Question: I attached a sample screen shot taken from the Skype app. How can I replicate the pop-up menu?

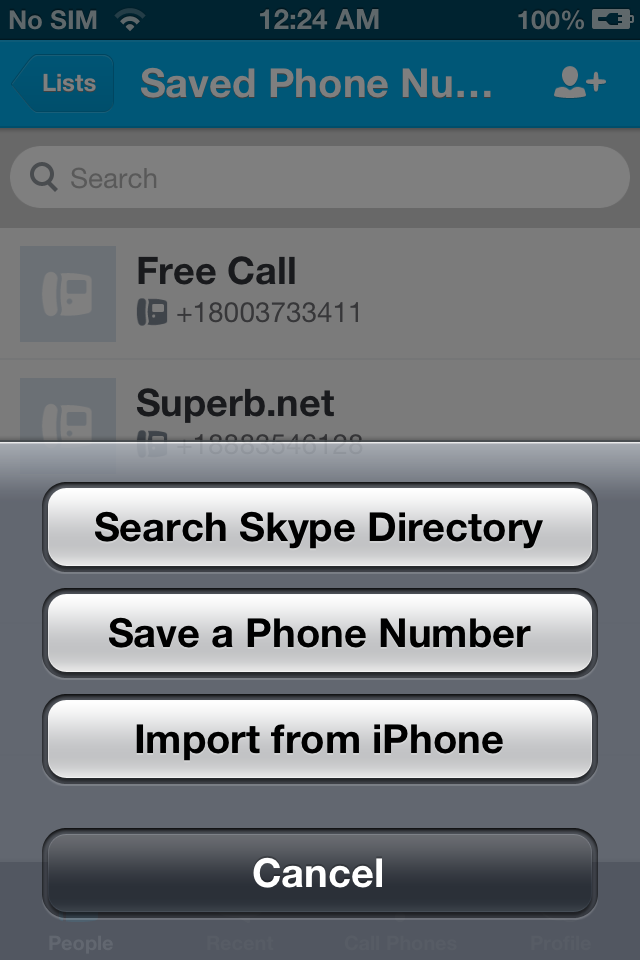
Answer: This is an instance of <URL> is an tutorial on how to use it.